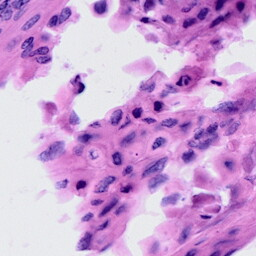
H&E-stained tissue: Cervix